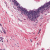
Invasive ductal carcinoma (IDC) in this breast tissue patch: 0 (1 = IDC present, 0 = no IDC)